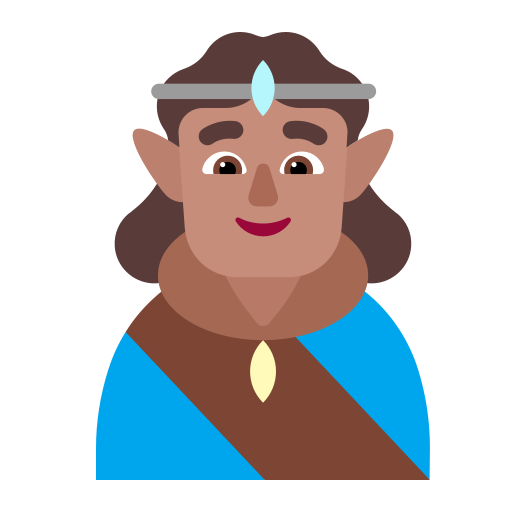
man elf flat